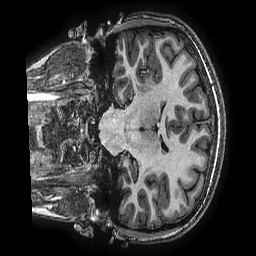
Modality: T1w
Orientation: coronal
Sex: female
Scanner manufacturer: ge
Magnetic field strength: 3 T
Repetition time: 0.00766 s
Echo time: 0.003476 s